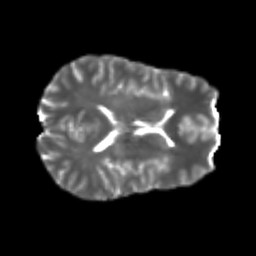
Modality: T2w
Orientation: axial
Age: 25
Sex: male
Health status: healthy
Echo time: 0.074 s